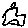
Label: car